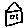
Label: house